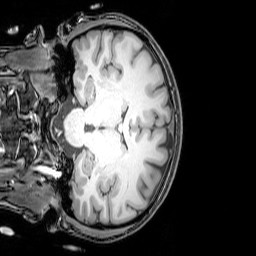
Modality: T1w
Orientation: coronal
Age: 23
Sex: female
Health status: healthy
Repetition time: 0.081 s
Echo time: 0.037 s